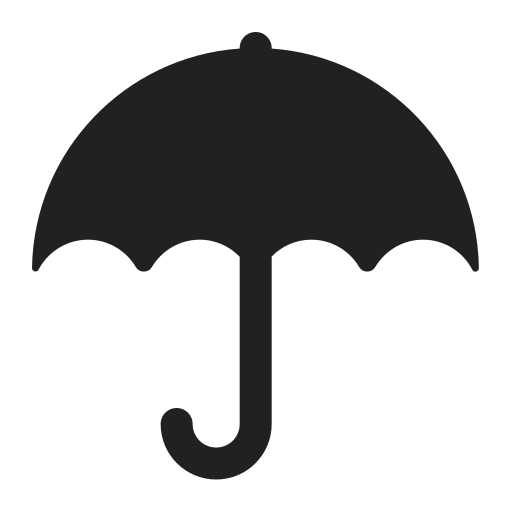
umbrella high contrast